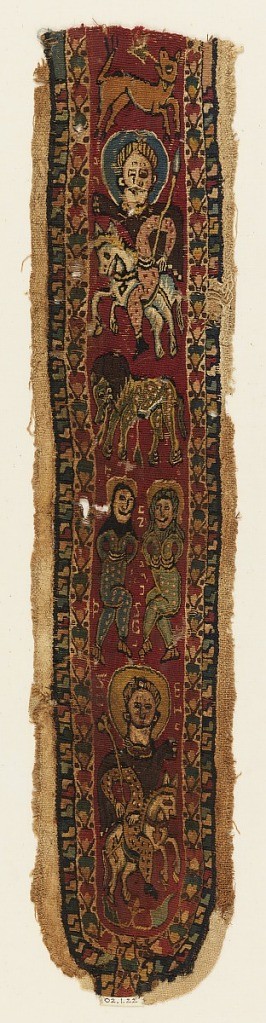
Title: Clavus band
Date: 6th–7th century
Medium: Warp; S-spin two ply Z-twist linen. Wefts; S-spun linen, S-spun wools. Technique: slit tapestry with supplementary weft wrapping
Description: Design of crowned figure (or a saint with a halo) and two bound captives.